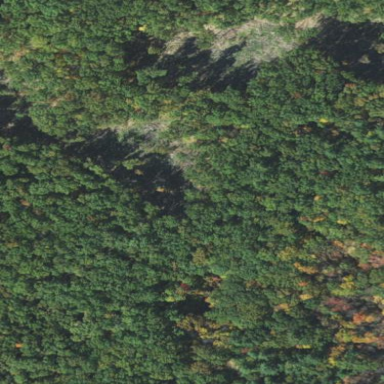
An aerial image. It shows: Serene woodland landscape.